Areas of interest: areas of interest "Bank"
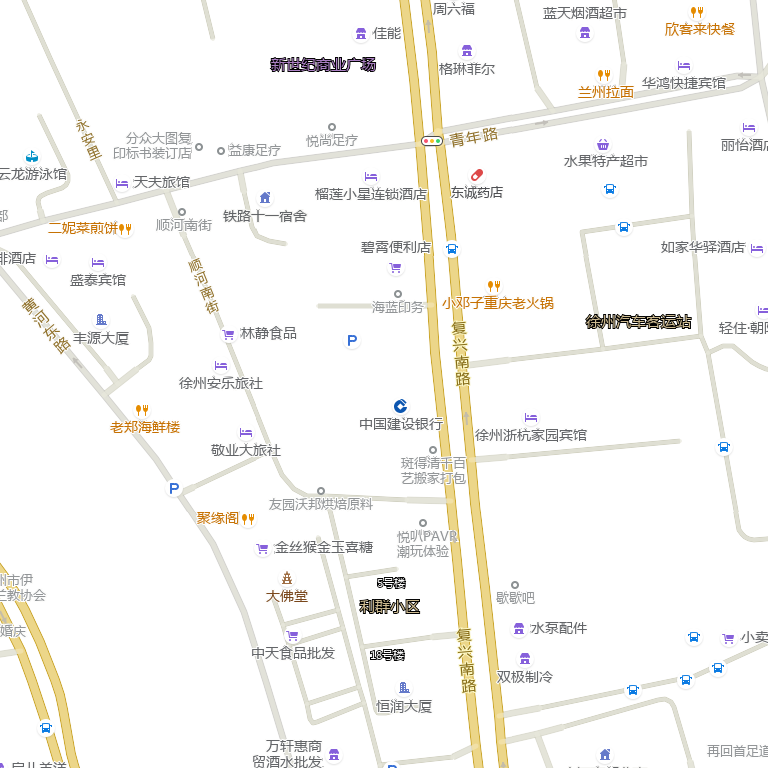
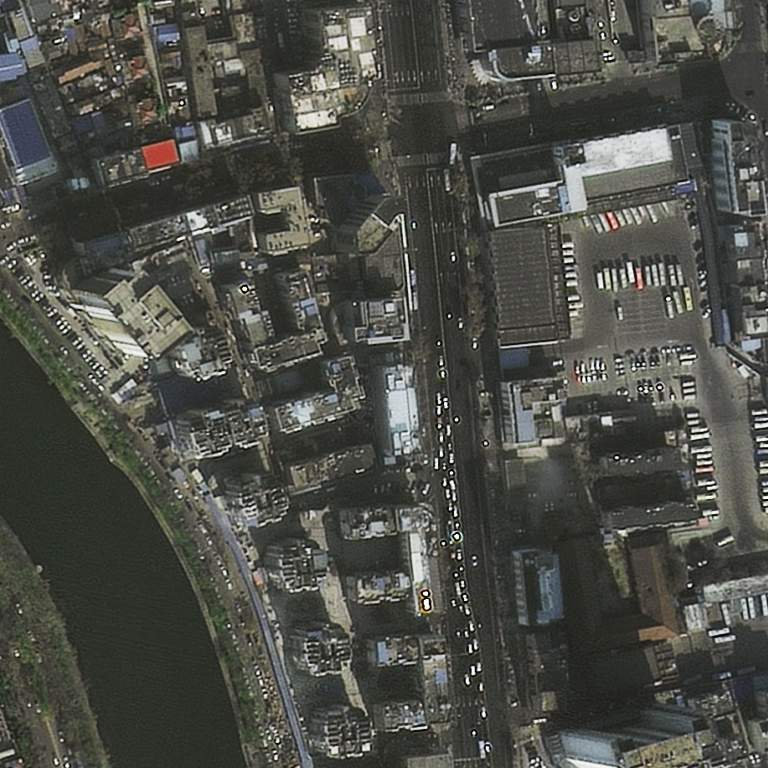